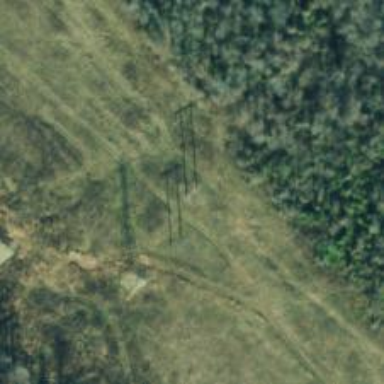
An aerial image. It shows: H-frame power tower with distinctive design.